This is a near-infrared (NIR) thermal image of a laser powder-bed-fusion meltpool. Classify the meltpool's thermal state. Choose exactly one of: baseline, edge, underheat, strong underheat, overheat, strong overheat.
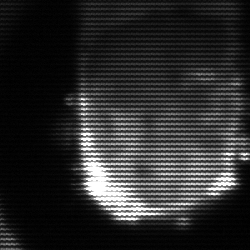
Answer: baseline